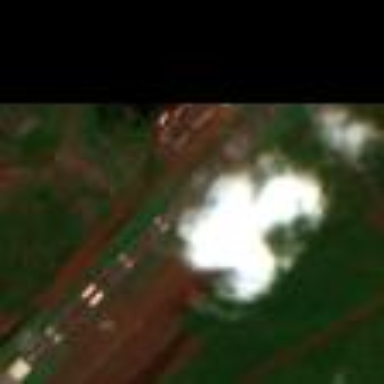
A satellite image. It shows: Runway in airport area.